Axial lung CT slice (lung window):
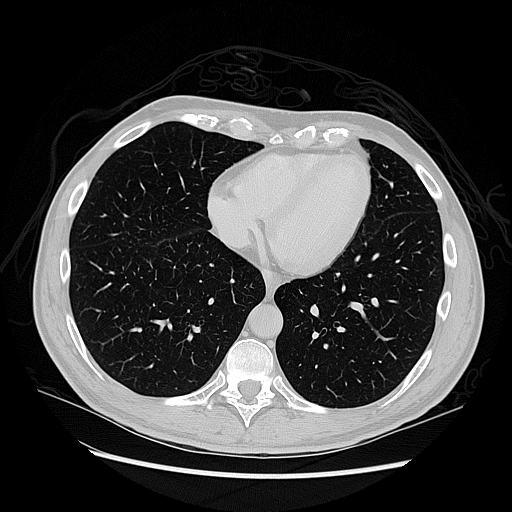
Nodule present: no